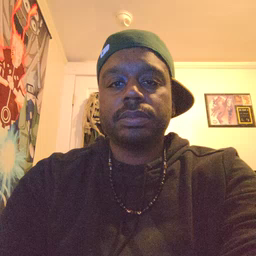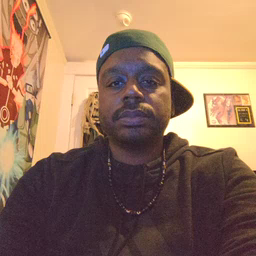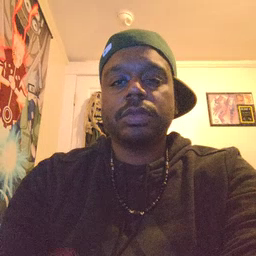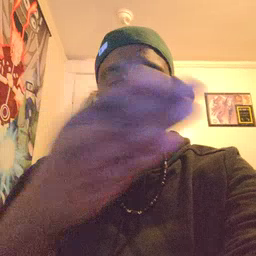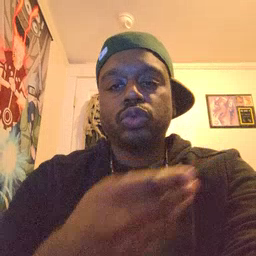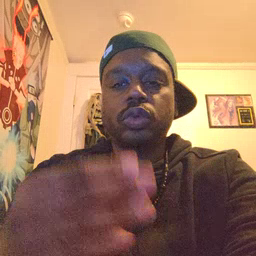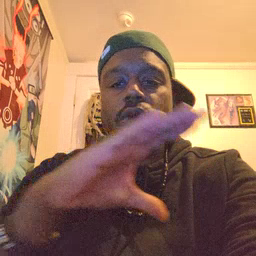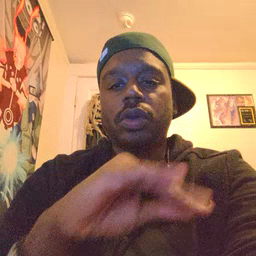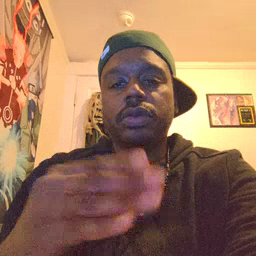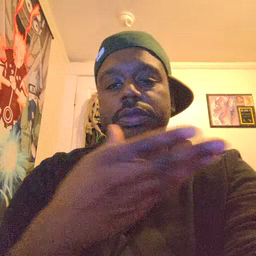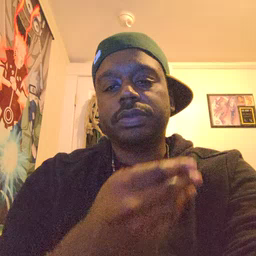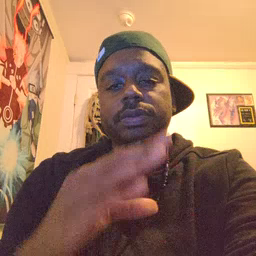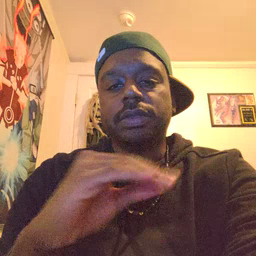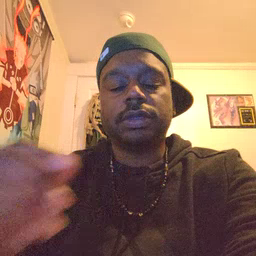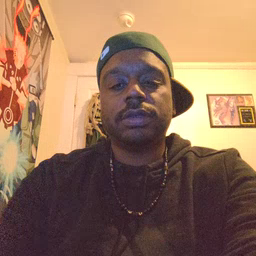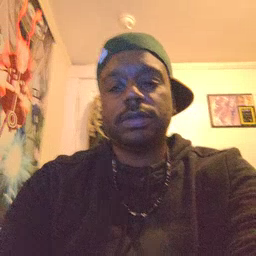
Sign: story